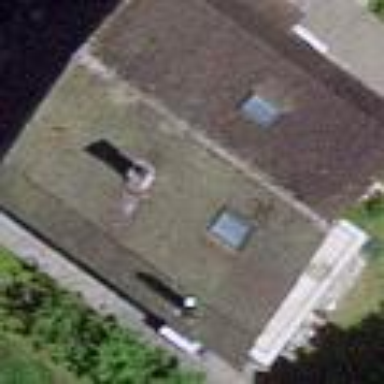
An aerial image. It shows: Building with gambrel roof.